Chest X-ray. View position: PA
Patient age: 62
Patient sex: F
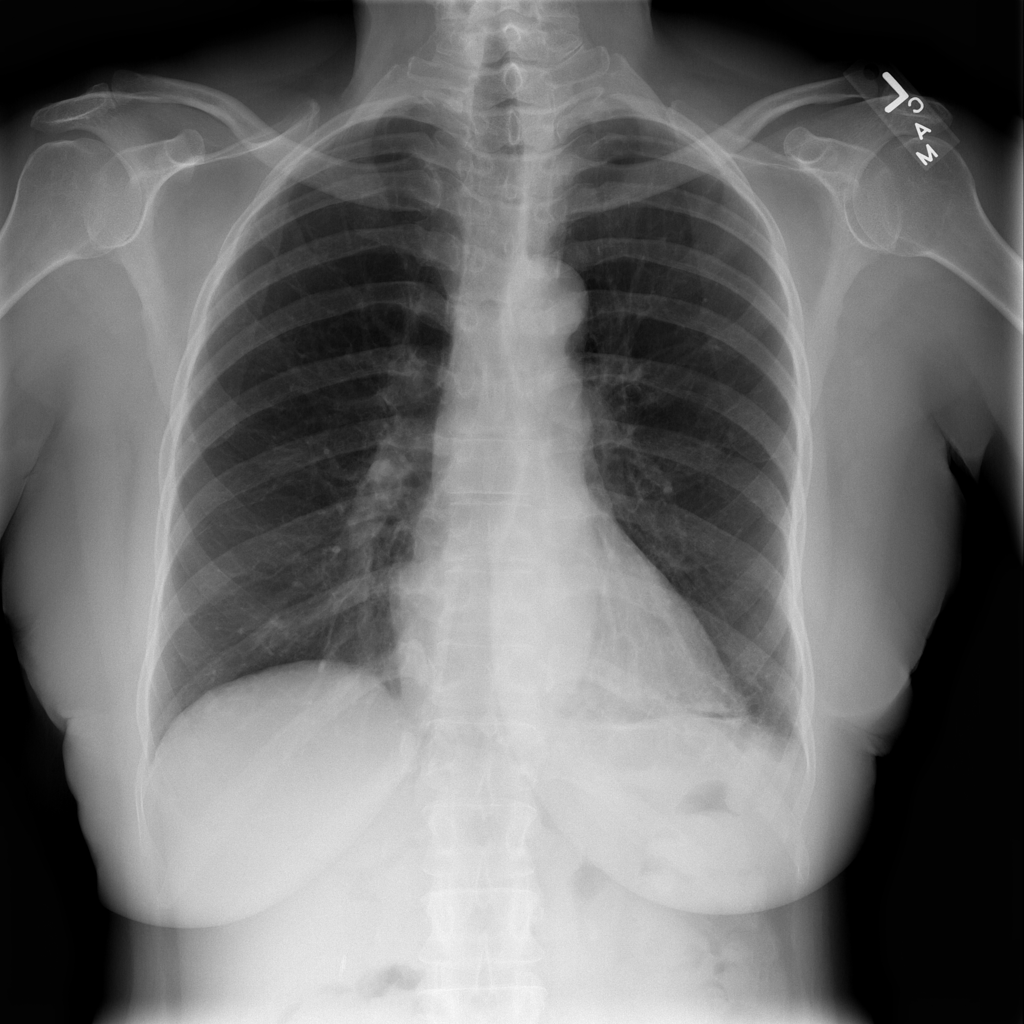
Finding: Pneumothorax